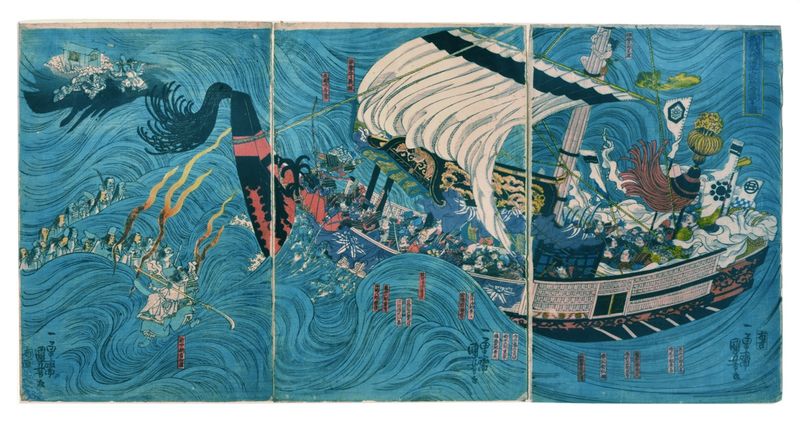
Titel: Die Geisterarmee der Heike erscheint in der Daimotsu-Bucht von Sesshu
Künstler: Utagawa Kuniyoshi
Standort: Hamburg
Institution: Museum für Kunst und Gewerbe Hamburg
Schlagwörter: held, meer, holzschnitt, schiff, segelboot, welle, wellen, segelschiff, japanisch, flammen, druckgraphik, druckgrafik, gespenst, general, feldherr, zeit, farbholzschnitt, geist, marschall, edo, reproduktionen, druckerzeugnisse, oberbefehlshaber, segeljacht, segelyacht, lit, geisterarmee, zyklen, epen, heike, monogatari, minamoto, yoshitsune